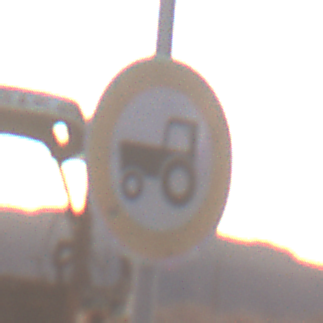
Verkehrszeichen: VerbotKraftfahrzeugeZuegeNichtSchneller25
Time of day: SunriseSunset
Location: Outdoor (Suburban)
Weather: PartlyCloudy
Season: NotSpecified
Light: Natural